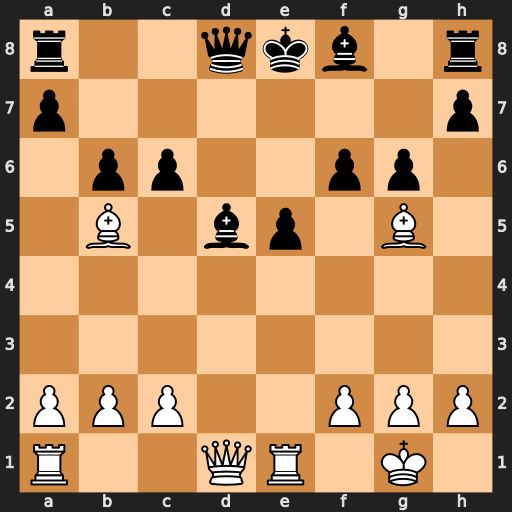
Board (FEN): r2qkb1r/p6p/1pp2pp1/1B1bp1B1/8/8/PPP2PPP/R2QR1K1
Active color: w
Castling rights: kq
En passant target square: -
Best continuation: Bxf6 Qxf6 Qxd5